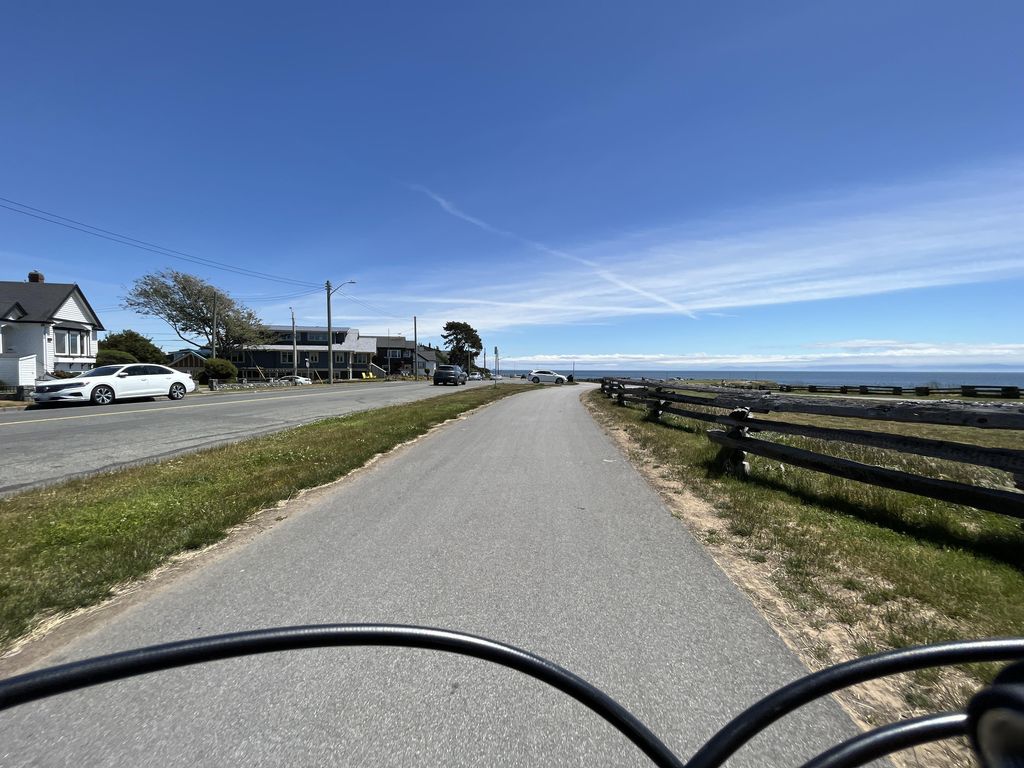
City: victoria